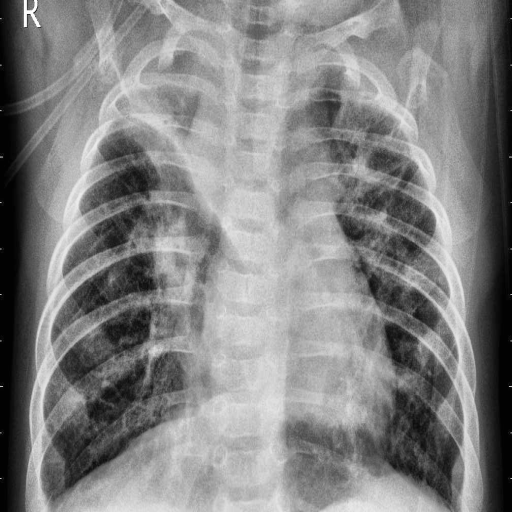
Finding: PNEUMONIA